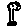
Label: tree